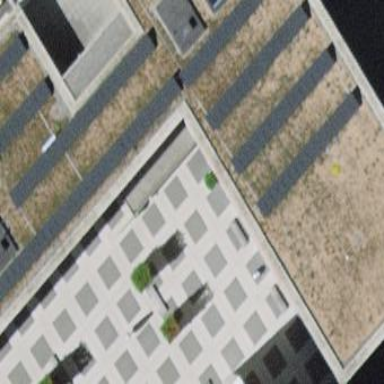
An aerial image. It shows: Part of building.